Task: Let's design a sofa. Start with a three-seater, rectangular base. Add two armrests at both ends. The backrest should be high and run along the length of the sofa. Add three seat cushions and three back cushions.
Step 385:
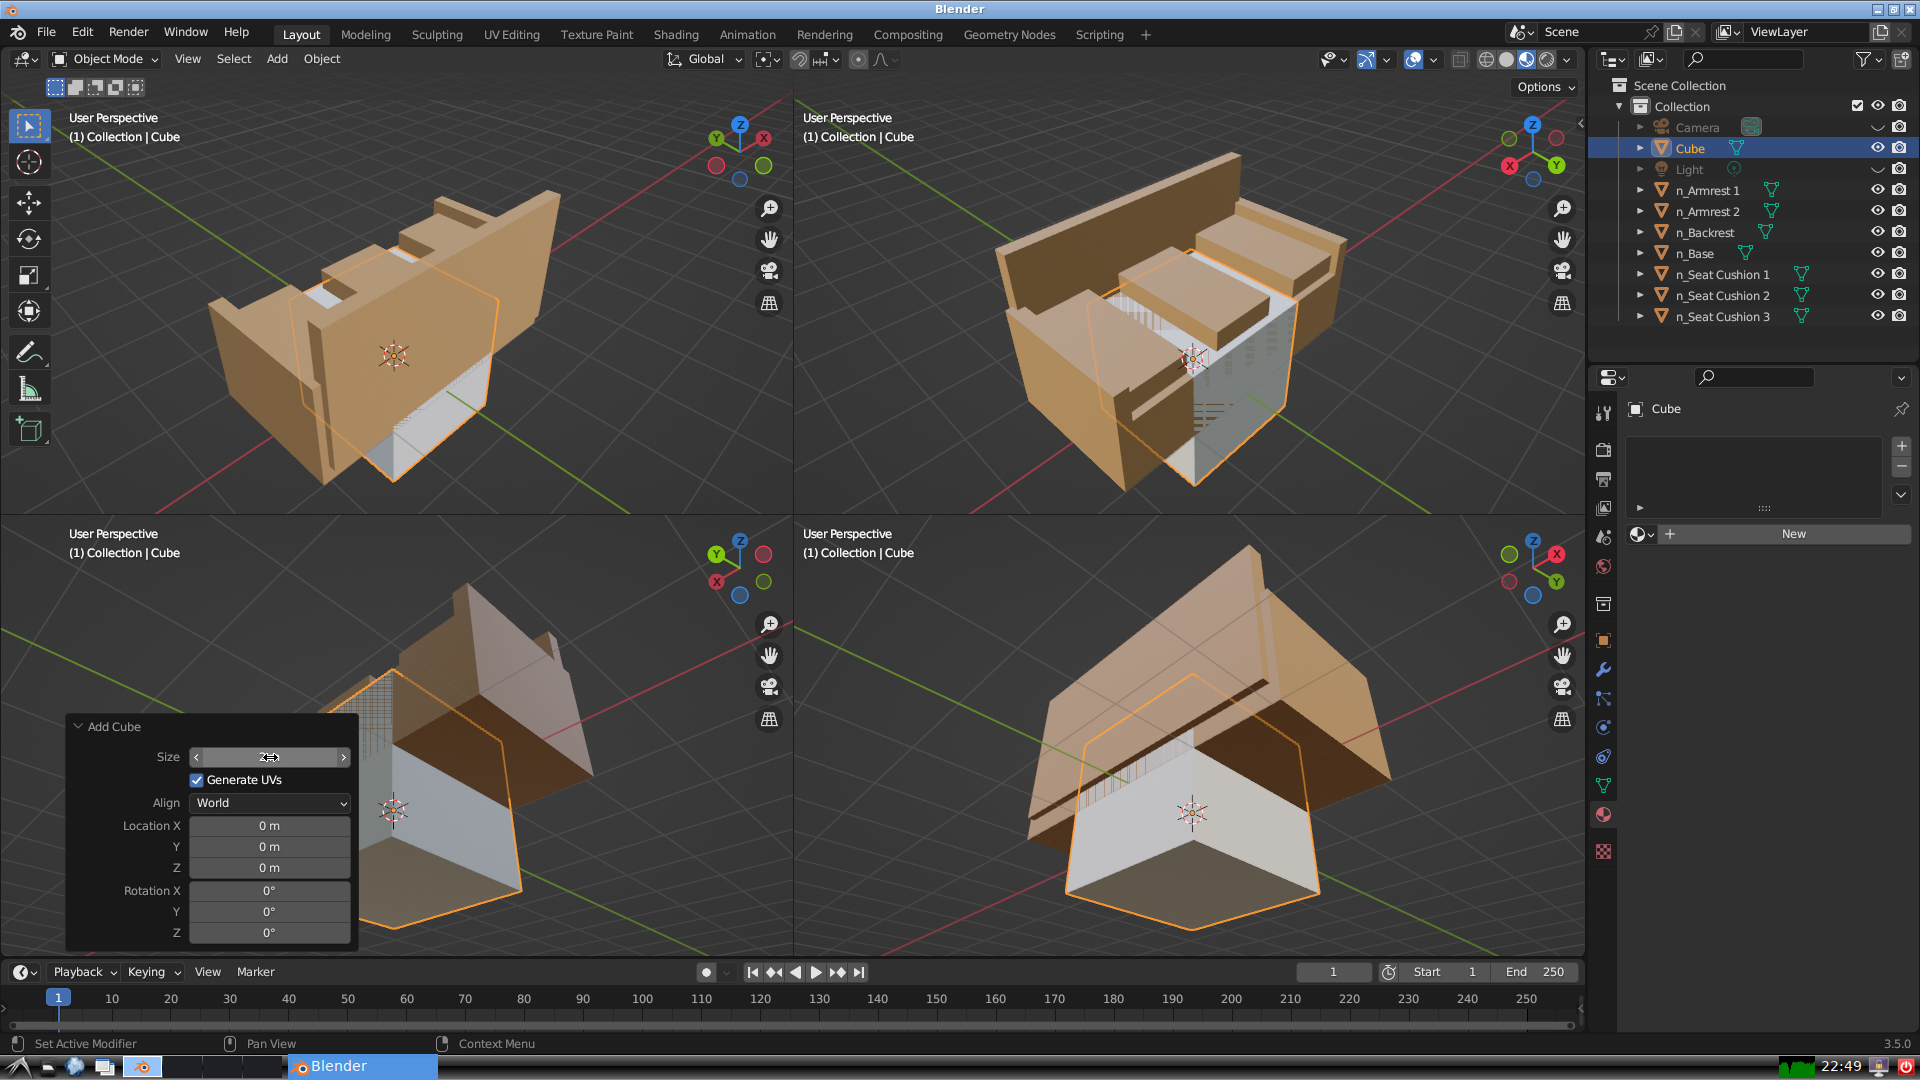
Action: click: no